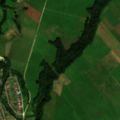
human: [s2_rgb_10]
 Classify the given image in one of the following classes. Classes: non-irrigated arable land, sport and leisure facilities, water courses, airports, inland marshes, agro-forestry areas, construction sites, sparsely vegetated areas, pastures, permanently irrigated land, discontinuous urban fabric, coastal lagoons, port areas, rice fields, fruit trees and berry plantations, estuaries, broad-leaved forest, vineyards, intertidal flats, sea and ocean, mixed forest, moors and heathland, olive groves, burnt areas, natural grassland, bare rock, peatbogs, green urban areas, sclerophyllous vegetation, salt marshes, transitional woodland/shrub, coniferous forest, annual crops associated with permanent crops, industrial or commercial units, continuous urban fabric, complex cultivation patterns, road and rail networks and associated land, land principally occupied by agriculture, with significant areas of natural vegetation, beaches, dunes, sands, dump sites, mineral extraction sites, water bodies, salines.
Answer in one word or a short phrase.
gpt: discontinuous urban fabric, non-irrigated arable land, pastures, land principally occupied by agriculture, with significant areas of natural vegetation, broad-leaved forest